Field crop: tomato
Growth stage: 2
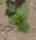
Species: solanum